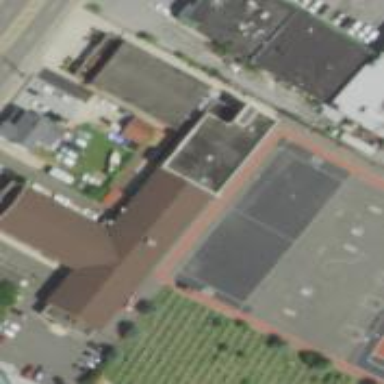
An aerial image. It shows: School.